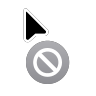
Cursor type: not_allowed
OS/theme: macos
Variant: default